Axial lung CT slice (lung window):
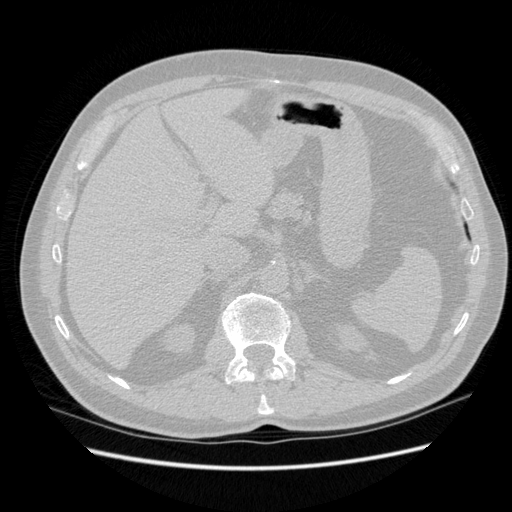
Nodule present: no